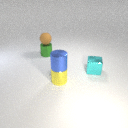
small brown rubber sphere above small green metal cylinder